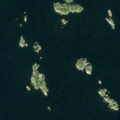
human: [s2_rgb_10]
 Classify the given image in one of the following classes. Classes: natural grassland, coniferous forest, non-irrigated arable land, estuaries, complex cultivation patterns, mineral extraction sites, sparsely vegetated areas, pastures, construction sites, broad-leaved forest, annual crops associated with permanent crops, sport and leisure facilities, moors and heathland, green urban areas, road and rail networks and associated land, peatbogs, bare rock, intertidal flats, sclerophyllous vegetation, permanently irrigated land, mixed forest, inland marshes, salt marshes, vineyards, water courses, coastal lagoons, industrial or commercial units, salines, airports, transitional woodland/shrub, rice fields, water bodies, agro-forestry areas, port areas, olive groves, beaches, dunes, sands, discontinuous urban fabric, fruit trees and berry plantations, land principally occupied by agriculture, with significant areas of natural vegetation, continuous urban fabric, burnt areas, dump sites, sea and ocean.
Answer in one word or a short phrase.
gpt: sea and ocean